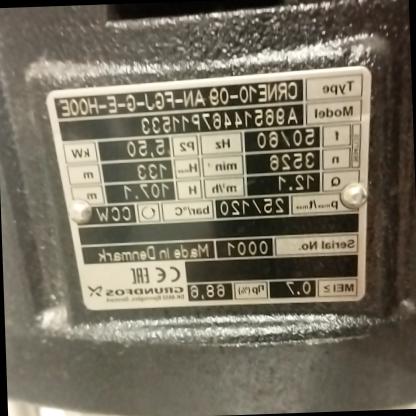
Klasa: tabliczka-znamionowa